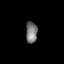
Tissue: lung
Cell type: Fibroblasts
Senescence score: 0.5722
Nuclear area (px): 246
Mean DAPI intensity: 120.085